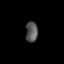
Tissue: skin
Cell type: Fibroblasts
Senescence score: 0.7941
Nuclear area (px): 243
Mean DAPI intensity: 85.63